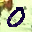
Label: 0